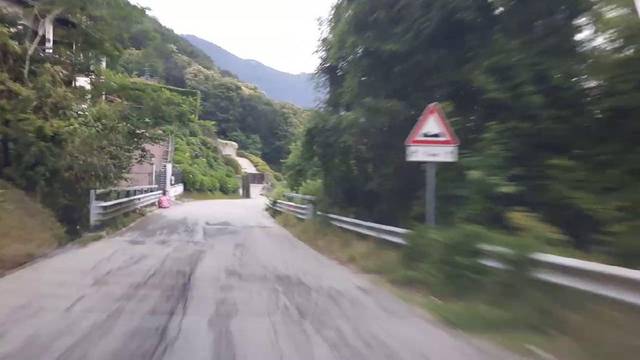
Region: Italy
Coordinates: 45.897, 8.505